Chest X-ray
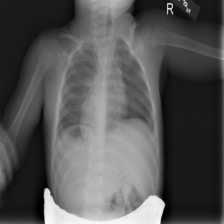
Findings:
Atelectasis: negative
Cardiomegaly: negative
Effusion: negative
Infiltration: negative
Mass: negative
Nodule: negative
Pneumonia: negative
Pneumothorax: negative
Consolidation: negative
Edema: negative
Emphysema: negative
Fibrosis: negative
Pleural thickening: negative
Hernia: negative